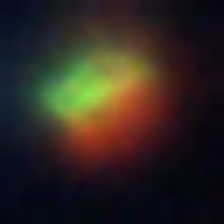
Taxon: NanoPlankton
Group: Other